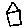
Label: house